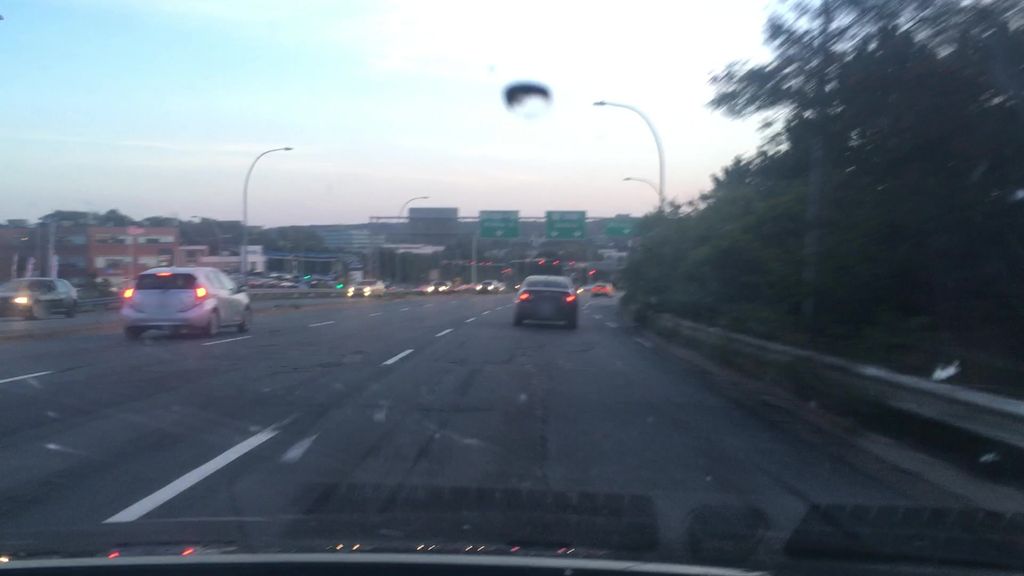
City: halifax